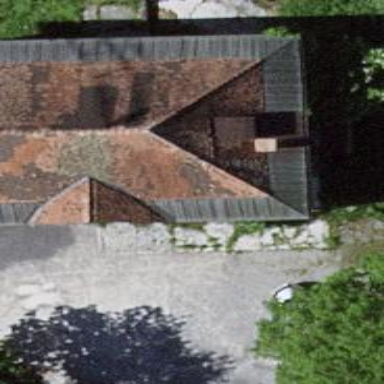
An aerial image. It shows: Historic building.